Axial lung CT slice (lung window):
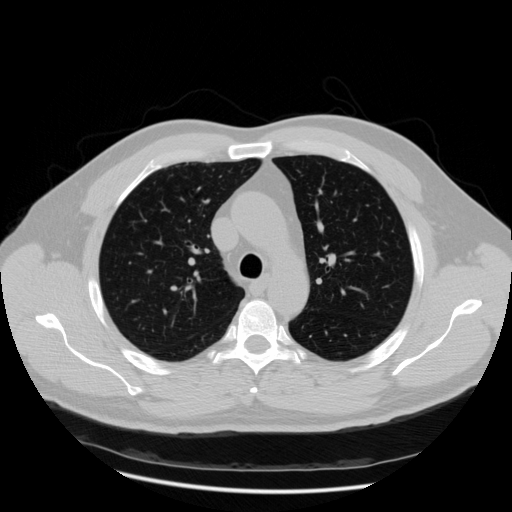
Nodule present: no